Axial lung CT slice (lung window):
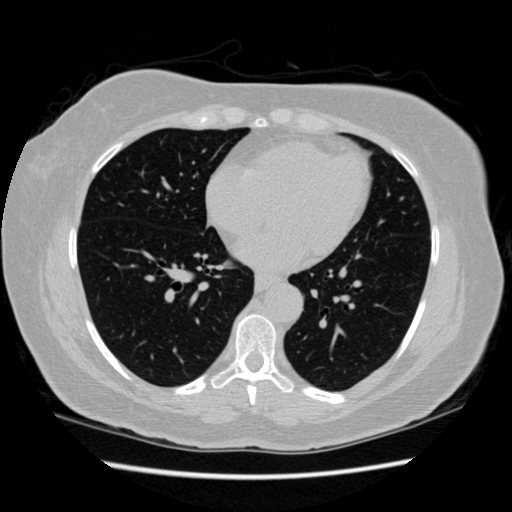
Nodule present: no